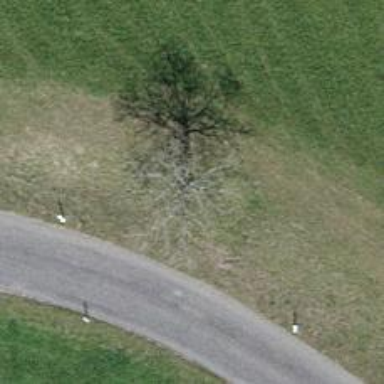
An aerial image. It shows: Urban tree adds touch of nature to the surroundings.